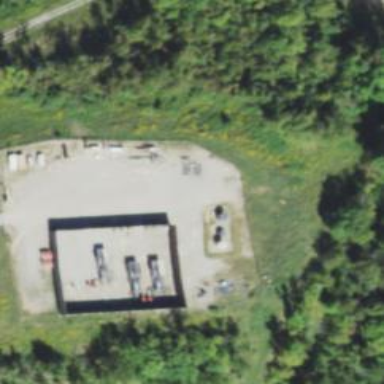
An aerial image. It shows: Storage tank with man-made structure.